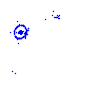
Particle: electron